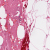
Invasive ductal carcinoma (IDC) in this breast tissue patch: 0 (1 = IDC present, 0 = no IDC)